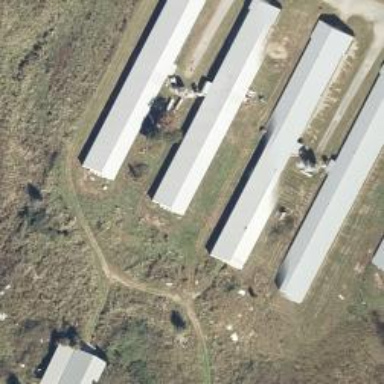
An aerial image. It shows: Farm auxiliary building.